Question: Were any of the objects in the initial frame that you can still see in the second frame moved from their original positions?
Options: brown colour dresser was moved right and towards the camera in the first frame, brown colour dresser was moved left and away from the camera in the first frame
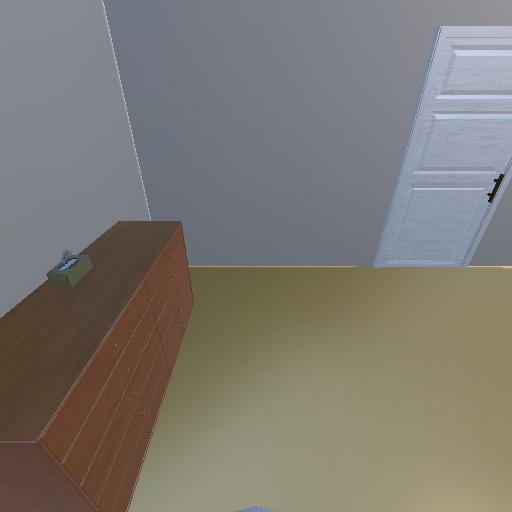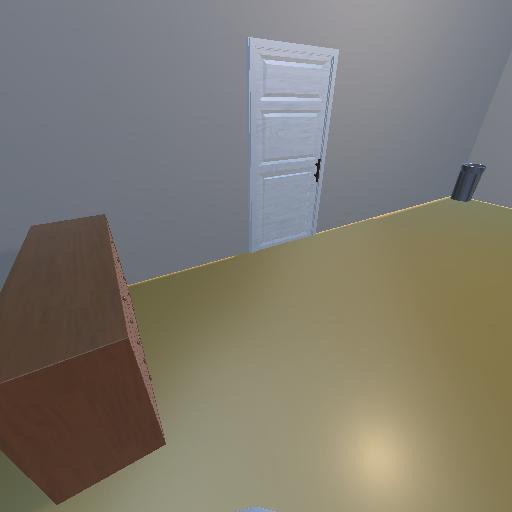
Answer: brown colour dresser was moved right and towards the camera in the first frame